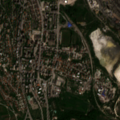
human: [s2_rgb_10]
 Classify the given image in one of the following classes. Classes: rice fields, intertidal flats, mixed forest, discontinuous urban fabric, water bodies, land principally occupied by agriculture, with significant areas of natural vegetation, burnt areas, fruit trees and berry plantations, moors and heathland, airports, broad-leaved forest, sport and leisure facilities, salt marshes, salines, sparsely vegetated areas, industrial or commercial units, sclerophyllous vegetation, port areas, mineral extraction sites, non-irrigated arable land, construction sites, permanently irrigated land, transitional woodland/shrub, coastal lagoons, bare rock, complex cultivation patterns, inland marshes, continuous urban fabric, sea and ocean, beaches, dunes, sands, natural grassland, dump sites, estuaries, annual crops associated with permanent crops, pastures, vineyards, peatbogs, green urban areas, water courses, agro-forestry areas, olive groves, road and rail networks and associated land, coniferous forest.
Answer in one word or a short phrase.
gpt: discontinuous urban fabric, industrial or commercial units, mineral extraction sites